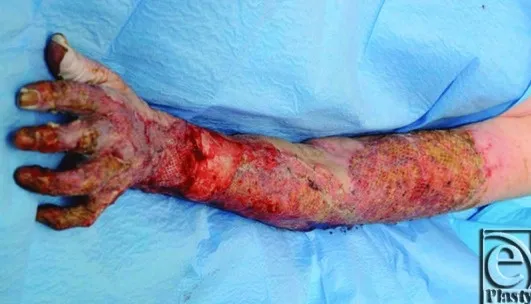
The left forearm at 5 days postoperatively.
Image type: medical_photograph (other_medical_photograph)